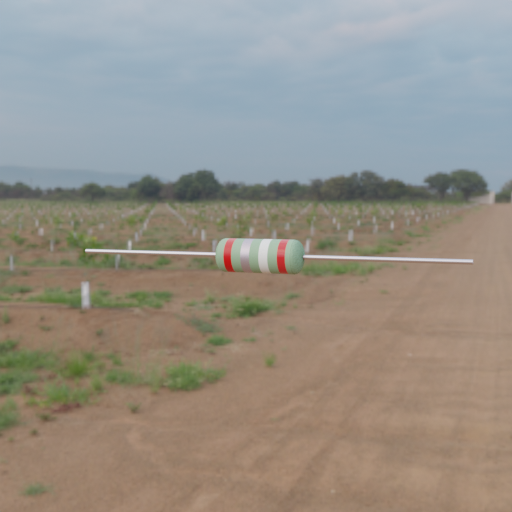
Resistor colour bands (in order): red, silver, white, red